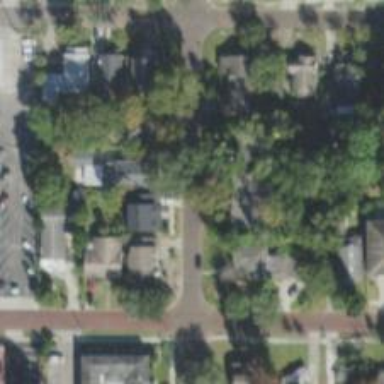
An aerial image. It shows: Residential road with sidewalk on the left side.